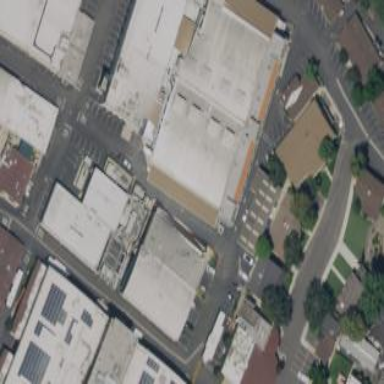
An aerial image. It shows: Industrial building.